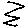
Label: zigzag